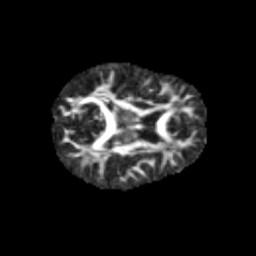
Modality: FA
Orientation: axial
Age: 12
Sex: female
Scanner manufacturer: siemens
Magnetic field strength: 3 T
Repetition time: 3.8 s
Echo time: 0.07 s